RGB frame:
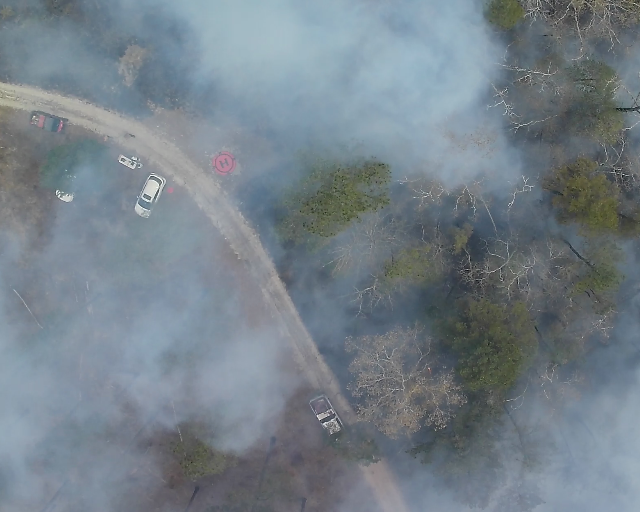
Thermal frame:
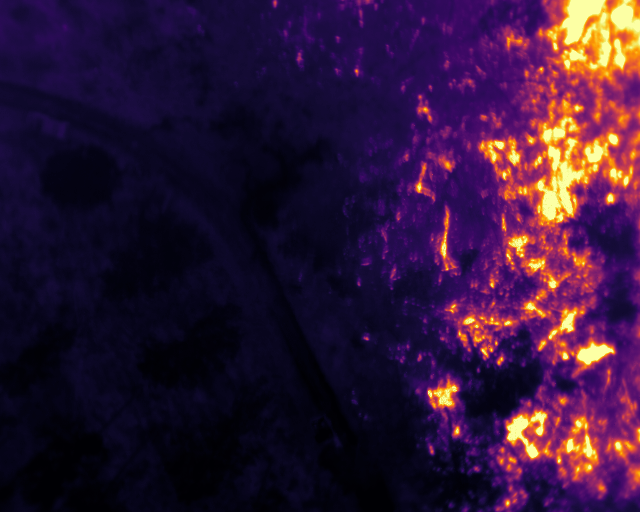
Captured: 2026-02-26 03:09:32
Pixels at or above 80 °C: 50182 (fraction of frame: 0.1531)